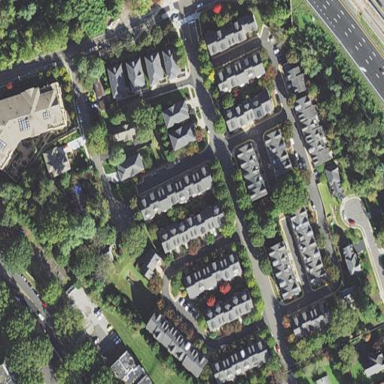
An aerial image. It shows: Residential area.